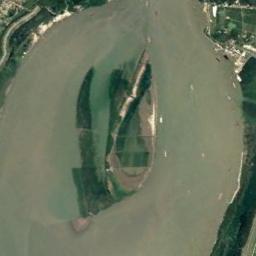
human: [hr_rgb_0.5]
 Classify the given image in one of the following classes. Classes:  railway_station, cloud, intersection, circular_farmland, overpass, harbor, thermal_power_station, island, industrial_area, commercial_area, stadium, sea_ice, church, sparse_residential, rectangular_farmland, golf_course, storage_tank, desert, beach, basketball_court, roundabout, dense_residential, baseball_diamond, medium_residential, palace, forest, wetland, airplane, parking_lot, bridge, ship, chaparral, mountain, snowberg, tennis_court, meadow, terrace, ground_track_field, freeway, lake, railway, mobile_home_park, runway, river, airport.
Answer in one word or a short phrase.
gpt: island